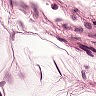
Metastatic tissue present: no